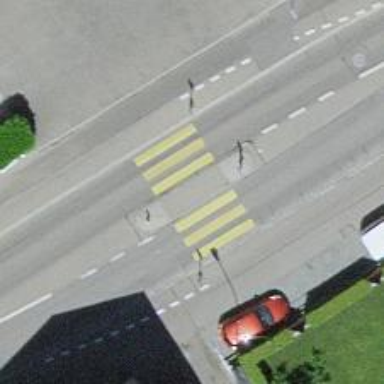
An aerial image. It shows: Uncontrolled crossing with central island on the road.